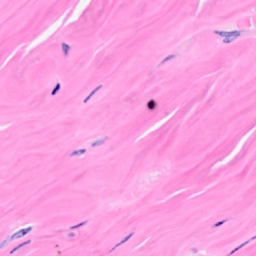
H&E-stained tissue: Breast